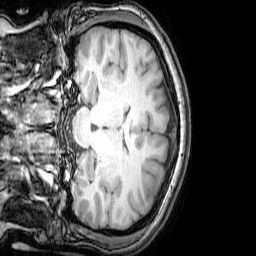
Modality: T1w
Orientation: coronal
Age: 25
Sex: female
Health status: healthy
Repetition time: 0.081 s
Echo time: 0.037 s